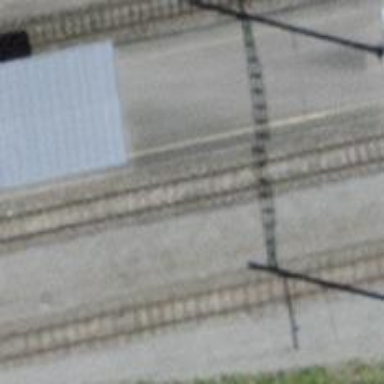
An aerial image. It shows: Stop position for public transport on the railway.